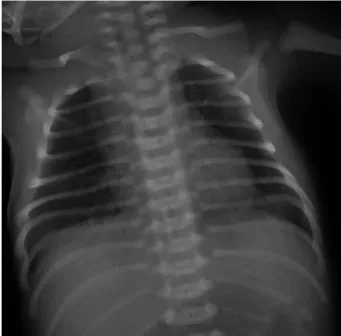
The chest x-ray presentation of the patient. (A) Bilateral pulmonary exudative lesions were found on admission, revealing pneumonia.
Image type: radiology (x_ray)